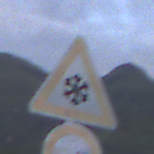
Verkehrszeichen: SchneeOderEisglaette
Zusatzzeichen unten: Ueberholverbot
Umgebung: Outdoor, Nature
Tageszeit: SunriseSunset
Wetter: PartlyCloudy
Licht: Natural
Jahreszeit: NotSpecified
Kontrast: LowContrast